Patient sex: M
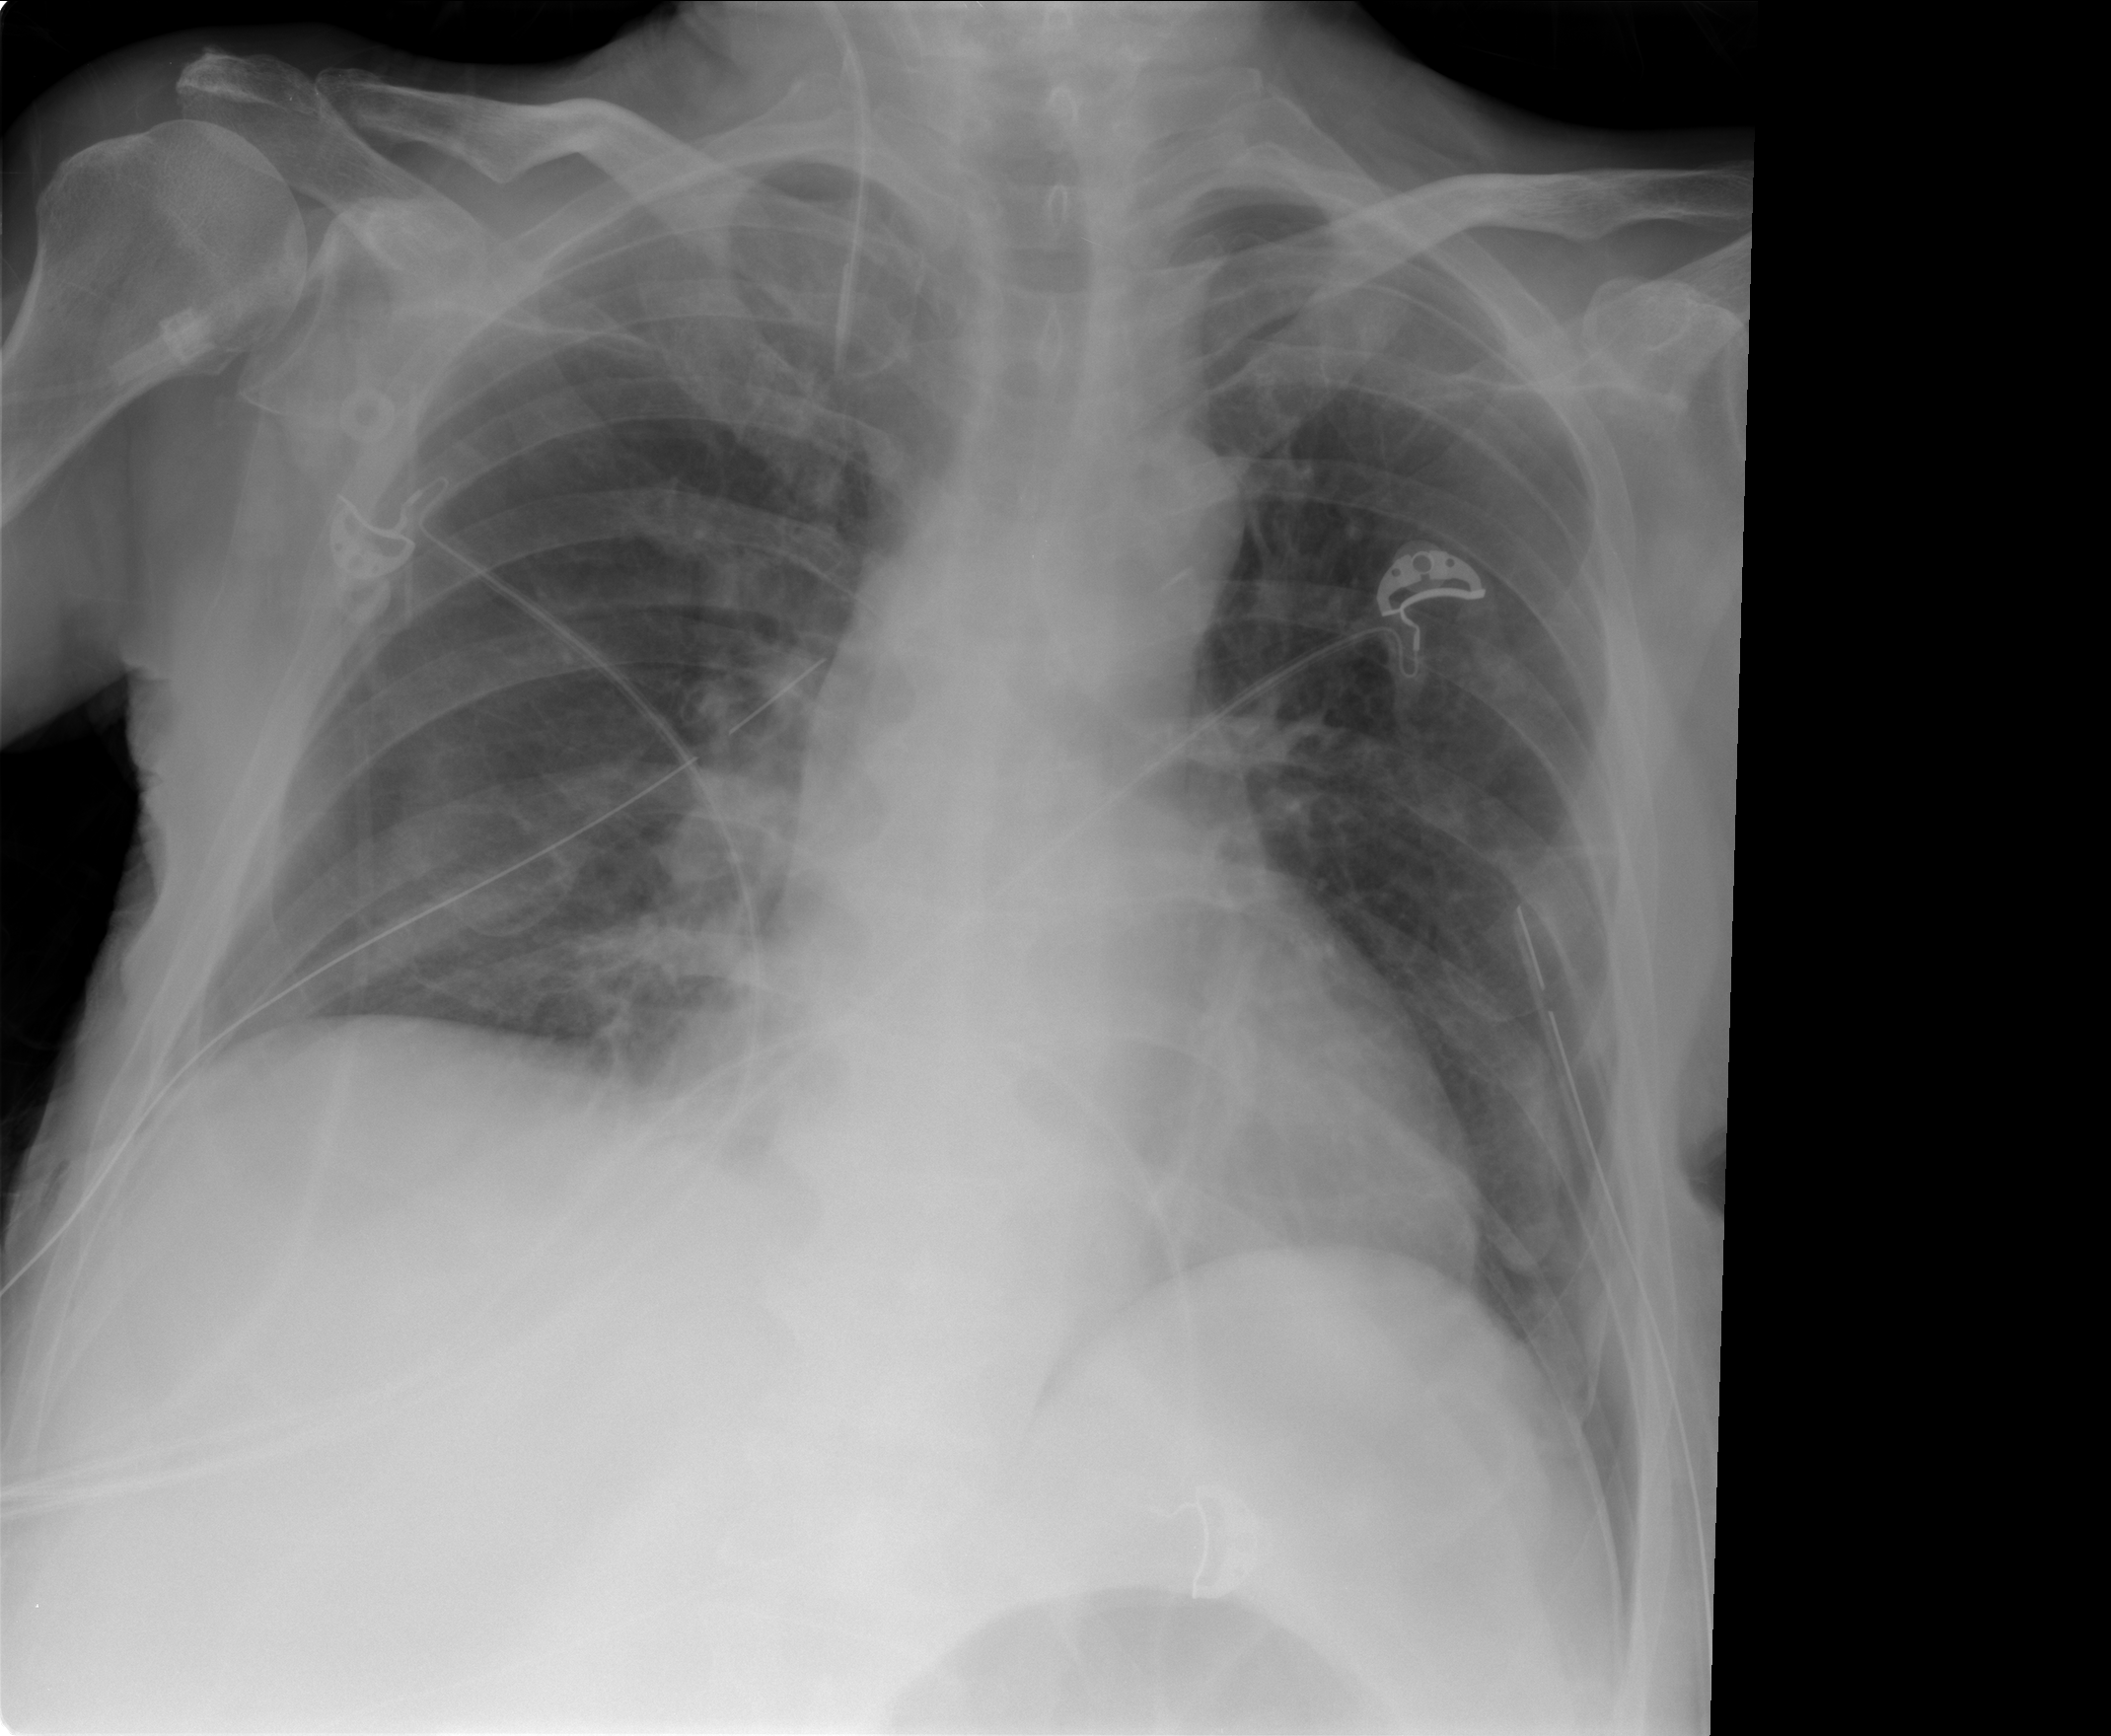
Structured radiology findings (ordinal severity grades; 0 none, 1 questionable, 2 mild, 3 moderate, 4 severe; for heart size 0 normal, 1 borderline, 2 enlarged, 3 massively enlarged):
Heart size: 0
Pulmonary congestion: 0
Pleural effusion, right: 0
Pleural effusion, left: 0
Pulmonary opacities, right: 0
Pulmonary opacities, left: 0
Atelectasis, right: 2
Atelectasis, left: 2